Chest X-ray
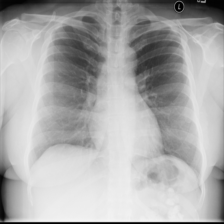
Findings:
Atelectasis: negative
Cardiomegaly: negative
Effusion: negative
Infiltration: negative
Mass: negative
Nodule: negative
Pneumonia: negative
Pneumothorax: negative
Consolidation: negative
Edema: negative
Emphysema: negative
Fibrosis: negative
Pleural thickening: negative
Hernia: negative